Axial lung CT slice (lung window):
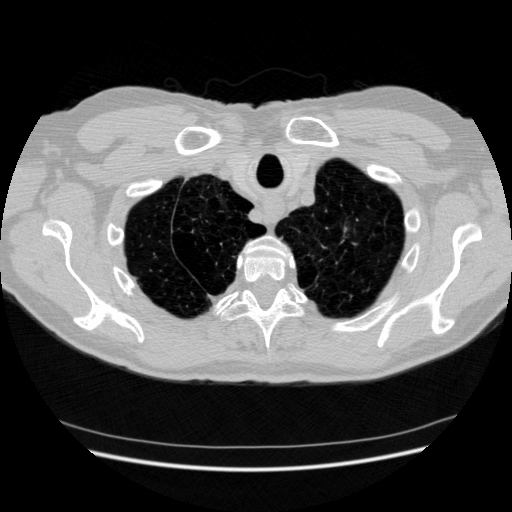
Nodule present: no